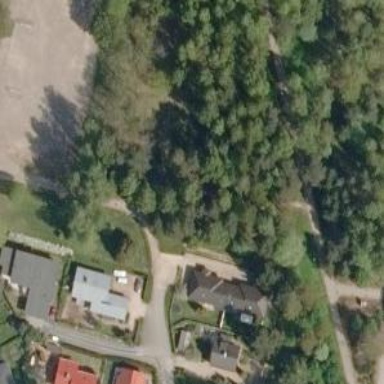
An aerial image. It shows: Path.